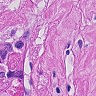
Metastatic tissue present: yes